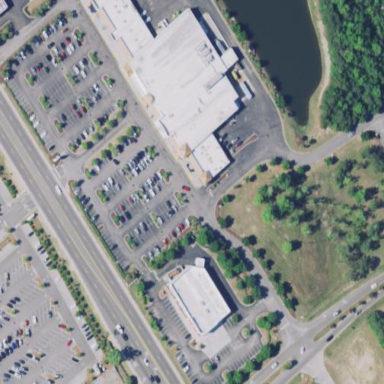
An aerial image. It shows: Supermarket located in building.